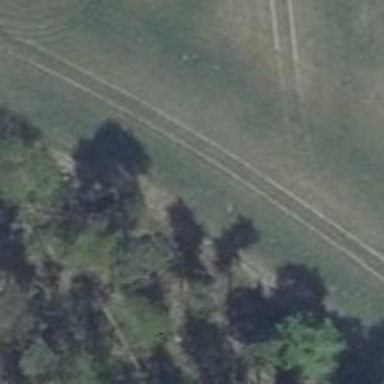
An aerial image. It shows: Hunting stand.